Question: I have a list in my footer with some links, and when I click in my last list element "See more links" I replace my list to another with jQuery slideToggle().
But when I do this I see my footer bottom go a bit down and up again.
Do you know how can I fix this? I have my example here:
<URL>
This is my jQuery:
'''
$('.toggle').click(function () {
$('#list1,#list2').slideToggle();
});;
$('#change_links1').click(function(e) {
e.preventDefault();
});
$('#change_links2').click(function(e) {
e.preventDefault();
});
'''
Im getting this with your solution George:

I put background yellow in my #col div and blue is my #footer1.
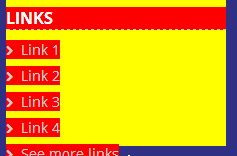
Answer: The big jolt comes from the native margin you have on your '<ul>'. If you remove that margin, the large jolt disappears:
'''
#footer1 ul{
margin:0;
list-style:none;
}
'''
<URL>
The tiny 1 pixel movement you see afterwards, comes from the slide animations not animating in synchronization.
You could 'fix' that, using jQuery, by setting the height of '#col' on page load:
'''
$('#col').height(function(_,v){ return v; });
'''
<URL>